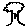
Label: tree